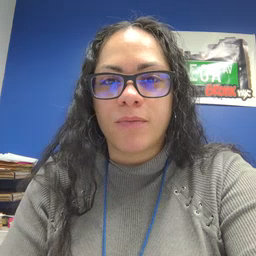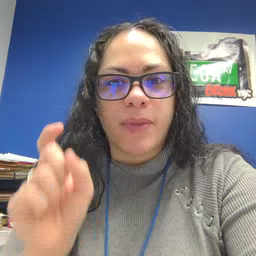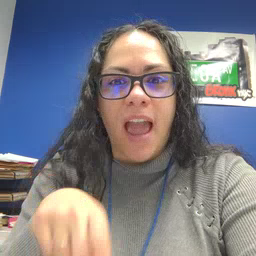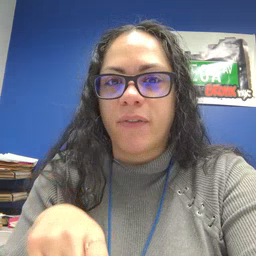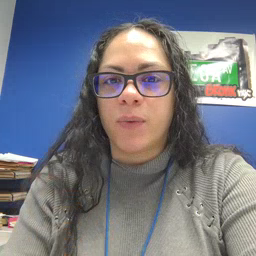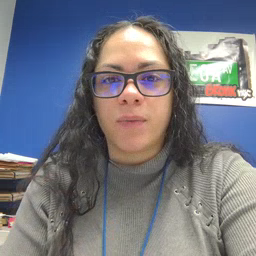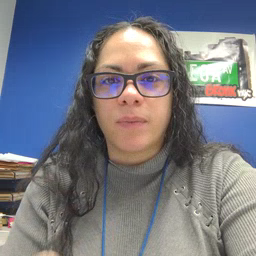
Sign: haveto